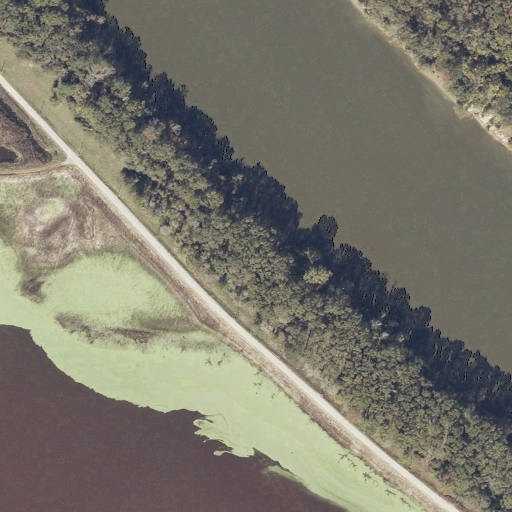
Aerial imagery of cliff(s) in Alabama named Walnut Bluff containing open water, mixed forest, barren land, woody wetlands, herbaceous wetlands, deciduous forest, grassland, and shrub